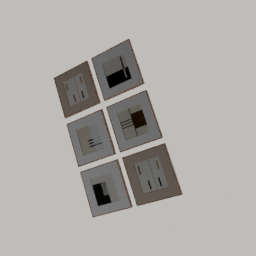
Label: decoration